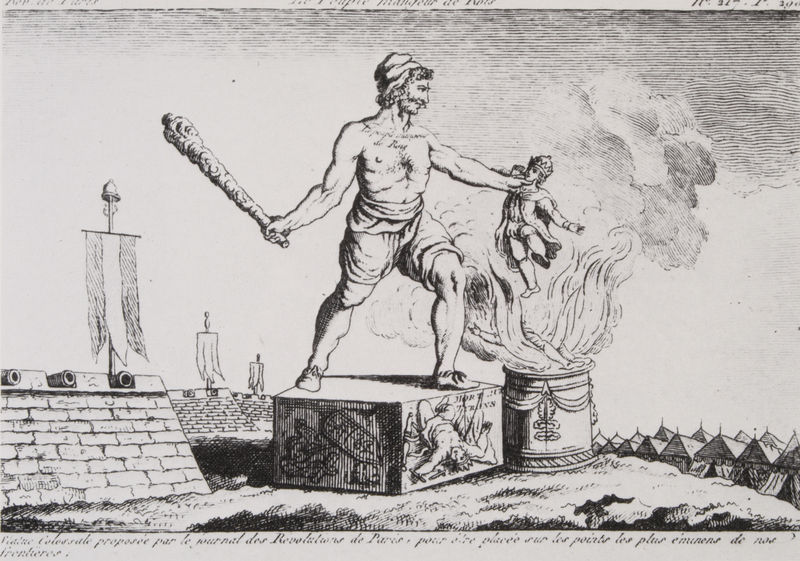
Titel: Das Volk in Gestalt des Herkules vernichtet die Könige
Standort: Paris
Institution: Bibliothèque Nationale.
Schlagwörter: feuer, himmel, kampf, mann, nackt, schatten, weiß, frankreich, grau, licht, männer, nacht, schwarz, zeichnung, dach, tuch, wiese, wolke, mütze, arm, bibel, mensch, sockel, steine, tod, tot, hügel, rauch, gewand, krone, kamin, statue, beine, schrift, fahnen, fahne, flagge, trikolore, dächer, mauer, grafik, graphik, klein, backstein, französisch, banner, brand, krieg, könig, papst, soldaten, karikatur, podest, oberkörper, schild, kanone, alter, burg, brennen, flammen, festung, groß, druck, schraffur, radierung, stich, revolution, schwarzweiß, text, waffe, mythologie, heer, wimpel, altar, grab, mauern, fegefeuer, teufel, zeltlager, geschütze, kanonen, opfer, flaggen, töten, kreig, david, kupferstich, herkules, keule, französische revolution, zelt, zelte, standarte, tonne, lager, herakles, hydra, proportionen, beschriftet, umschrift, bastionen, zitadelle, verbrennen, bastille, louis xvi, riese, freiheitslanze, koloss, feldlager, shrift, goliath, revolutionsgraphik, ludwig xvi., jacques louis david, dritte, stature, griechenladn, culotte, festungen, dritte stand, patriotischer herkules, kroone, raffierung, readierung